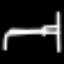
Label: bed